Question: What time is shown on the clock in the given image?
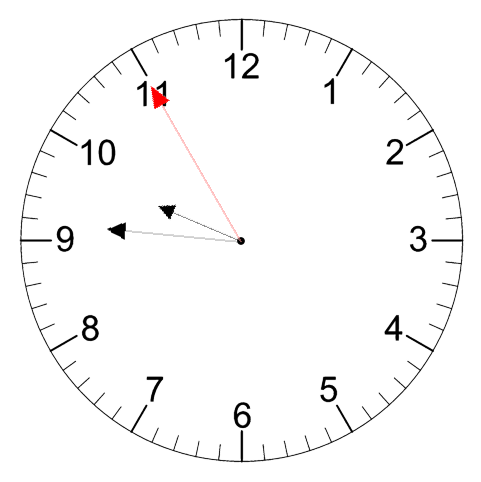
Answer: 09:45:55